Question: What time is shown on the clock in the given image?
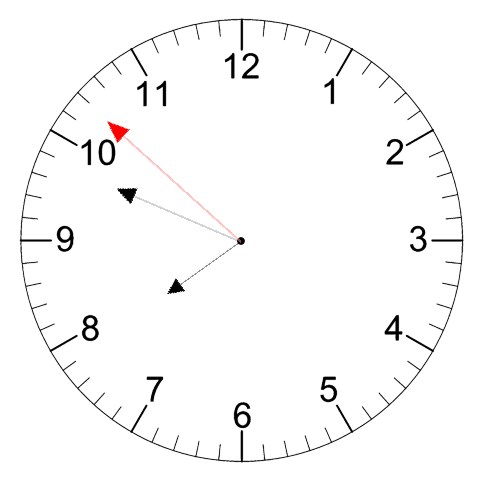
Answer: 07:48:52